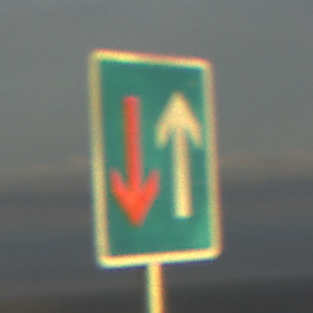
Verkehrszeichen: VorrangVorGegenverkehr
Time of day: SunriseSunset
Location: Outdoor (Nature)
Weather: PartlyCloudy
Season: Summer
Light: Natural